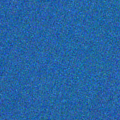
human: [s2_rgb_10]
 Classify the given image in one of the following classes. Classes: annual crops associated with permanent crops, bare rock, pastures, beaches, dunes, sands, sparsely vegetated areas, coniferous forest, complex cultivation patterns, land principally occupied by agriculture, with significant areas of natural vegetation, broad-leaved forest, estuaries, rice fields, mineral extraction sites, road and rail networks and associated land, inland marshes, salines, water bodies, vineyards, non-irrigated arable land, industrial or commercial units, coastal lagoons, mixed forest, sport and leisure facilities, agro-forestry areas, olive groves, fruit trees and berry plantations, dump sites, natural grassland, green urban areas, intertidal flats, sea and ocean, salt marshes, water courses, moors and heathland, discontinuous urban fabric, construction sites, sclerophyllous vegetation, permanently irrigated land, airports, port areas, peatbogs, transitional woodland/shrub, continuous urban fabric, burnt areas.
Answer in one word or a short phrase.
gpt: sea and ocean